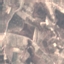
Label: PermanentCrop